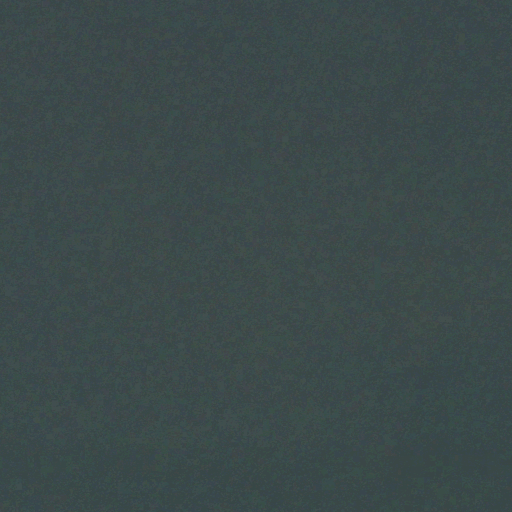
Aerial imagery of bar in Mississippi named Potato Hills containing only open water